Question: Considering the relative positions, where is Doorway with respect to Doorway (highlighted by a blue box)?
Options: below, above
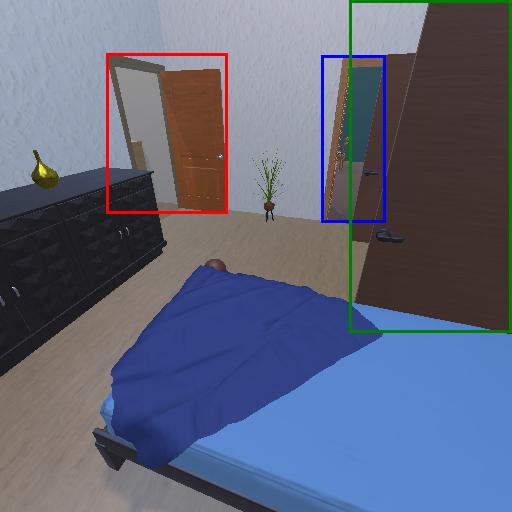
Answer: below